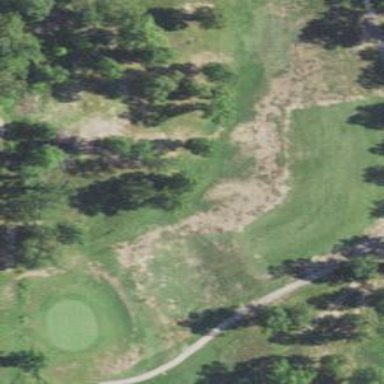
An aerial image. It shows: Golf fairway with grass surface.